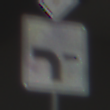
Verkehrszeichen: VerlaufVorfahrtsstrasse6
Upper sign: Vorfahrtsstrasse
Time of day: MorningAfternoon
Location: Outdoor (Urban)
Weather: Clear
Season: NotSpecified
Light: Natural